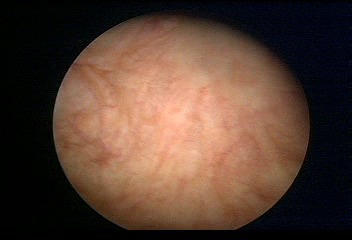
Modality: WLC
Class: Normal mucosa
Bladder cancer association: No